Question: Hello I'm new developing in Android, I want to insert in a edittext a Word and make it like a tag with the space or enter key I was looking for it a lot but could not find an answer.
I want to make something like this:

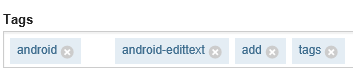
Answer: If I were approaching this problem, I would first look into 'TextWatcher' (or the 'String.split()' method) and 'SpannableString'.
"Tags" are normally separated manually by a space or a comma, so you could use 'String[] words = sentence.split(",");' to split by commas, and then use a 'for' loop to set a 'BackgroundColorSpan' of light blue, a 'ForegroundColorSpan' of deep blue, an 'ImageSpan' for the cross and a 'ClickableSpan' for links.
To update it more dynamically would require using 'TextWatcher'.